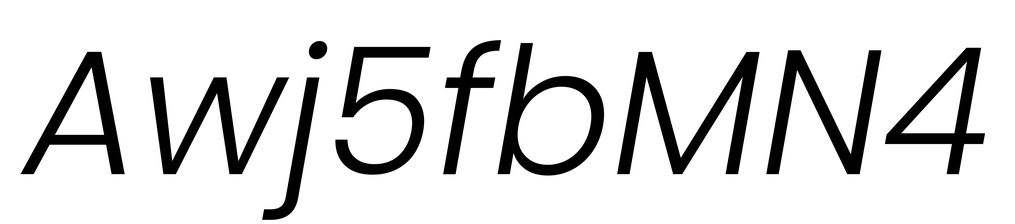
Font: Poppins-LightItalic